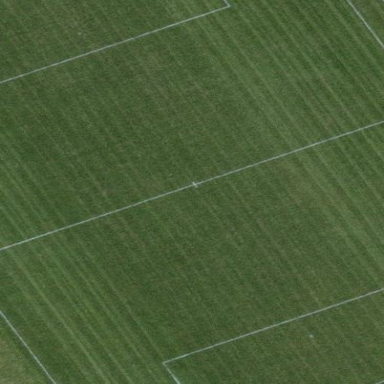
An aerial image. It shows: Soccer pitch designated for leisure and sports activities.